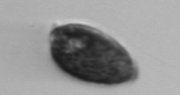
Label: Prorocentrum